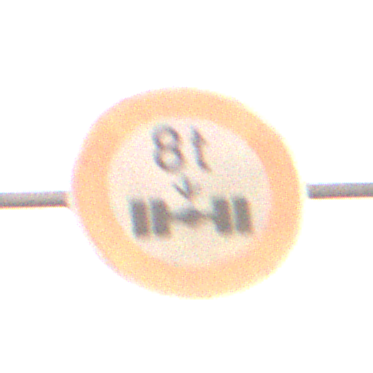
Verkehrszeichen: TatsaechlicheAchslast
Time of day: Night
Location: Outdoor (Suburban)
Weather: Clear
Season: NotSpecified
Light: Artificial